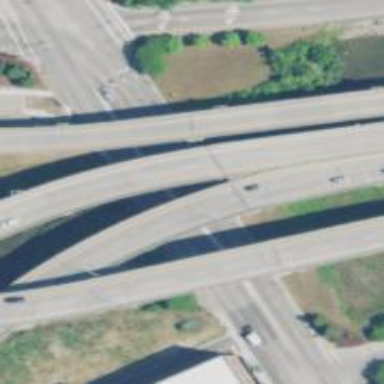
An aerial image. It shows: Bridge over motorway.